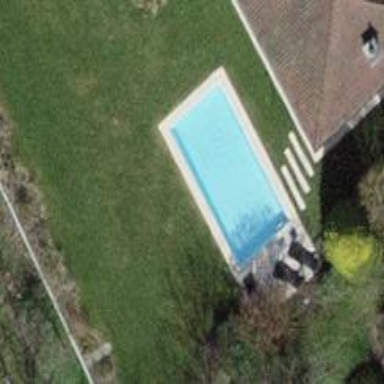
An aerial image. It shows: Swimming pool located in leisure land.